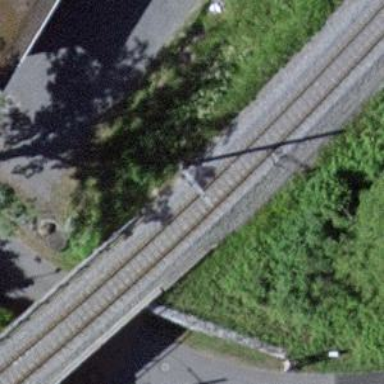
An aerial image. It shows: Single-track railway bridge with contact lines for electrification.